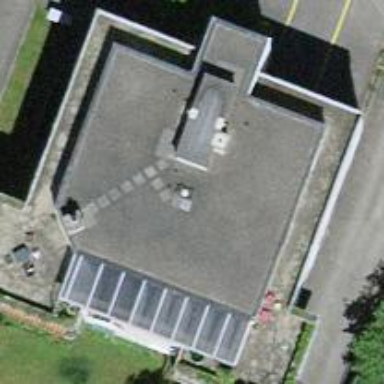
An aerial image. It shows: Residential building.